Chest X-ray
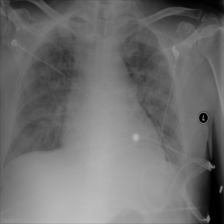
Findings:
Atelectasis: negative
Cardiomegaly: negative
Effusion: positive
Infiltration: negative
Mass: negative
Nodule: negative
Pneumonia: negative
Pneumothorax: negative
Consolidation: negative
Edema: negative
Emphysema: negative
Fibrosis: negative
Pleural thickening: negative
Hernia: negative